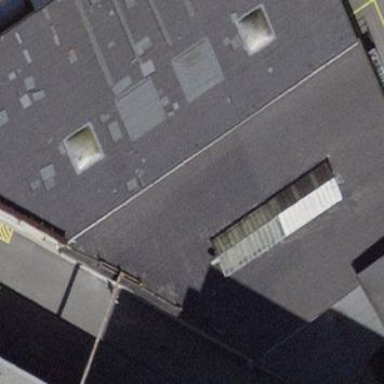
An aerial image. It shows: Industrial building.